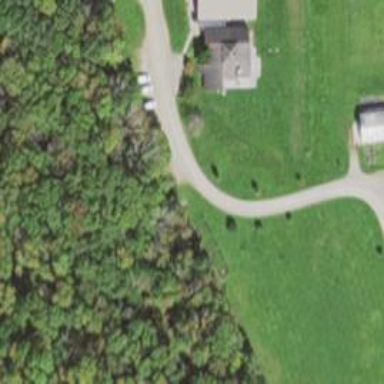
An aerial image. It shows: Residential driveway serving as service road.